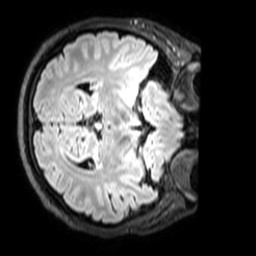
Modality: T1w
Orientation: axial
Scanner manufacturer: philips
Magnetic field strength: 3 T
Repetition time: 4.8 s
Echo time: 0.2586 s